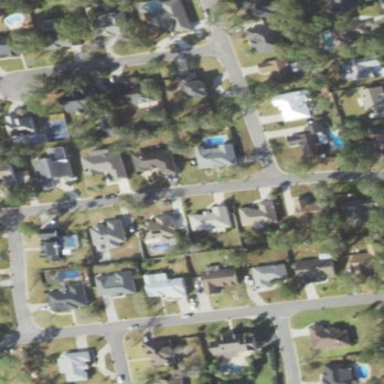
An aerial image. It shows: Residential area consisting of single-family homes.